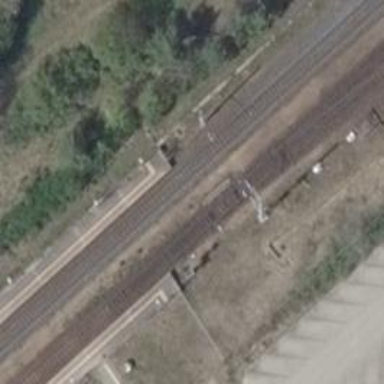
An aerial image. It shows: Milestone along the railway with catenary mast.